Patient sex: M
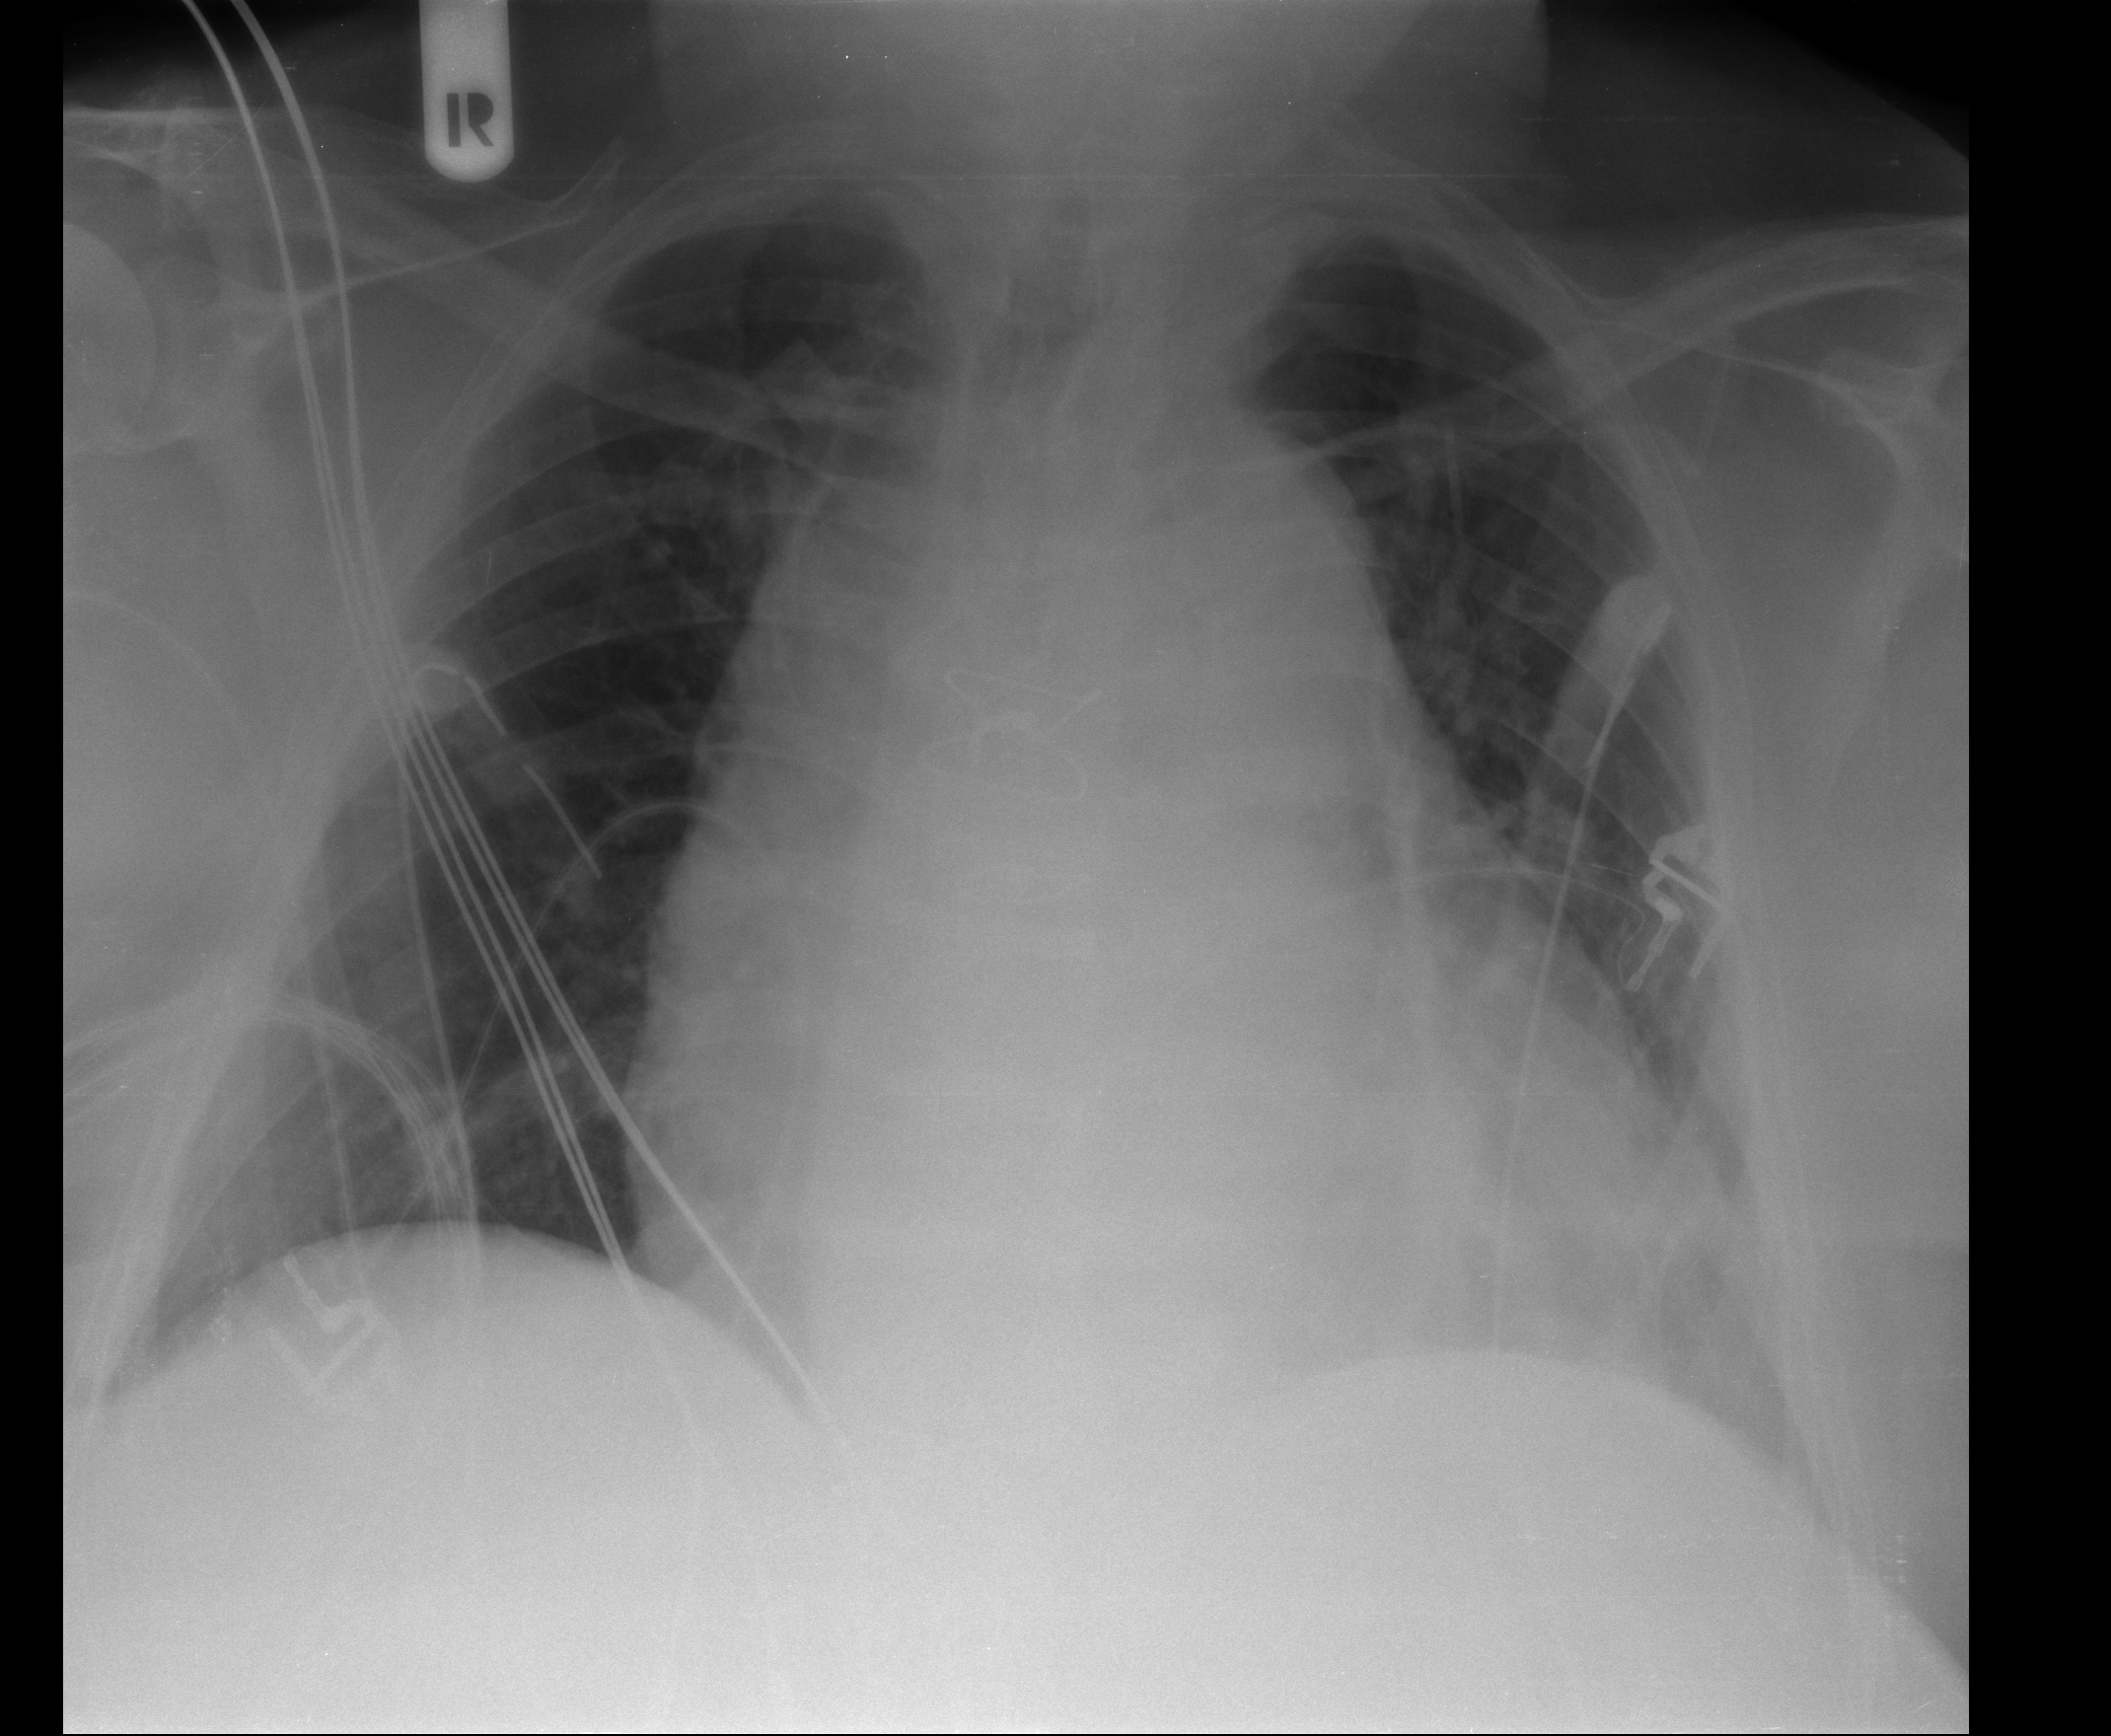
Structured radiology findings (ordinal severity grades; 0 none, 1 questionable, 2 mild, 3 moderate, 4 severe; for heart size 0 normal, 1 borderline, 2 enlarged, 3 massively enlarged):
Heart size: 3
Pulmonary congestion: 1
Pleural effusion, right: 1
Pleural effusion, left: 2
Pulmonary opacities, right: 0
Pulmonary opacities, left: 0
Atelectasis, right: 2
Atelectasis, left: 2